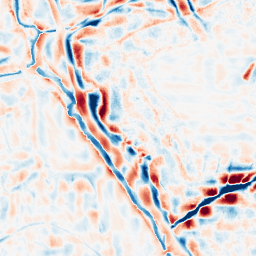
Category: wavelet
Decomposition family: wavelet_dwt
Decomposition parameters: wavelet: sym4
level: 4
Upsampling method: bspline
Upsampling parameters: scale: 8
Upsampling scale: 8